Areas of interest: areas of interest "Pujia Town Tennis Court"
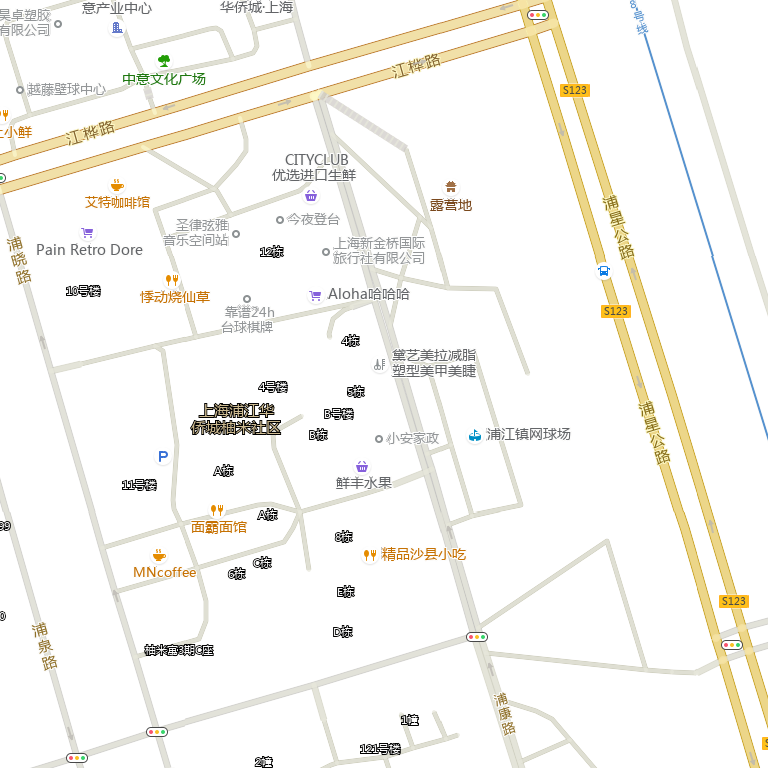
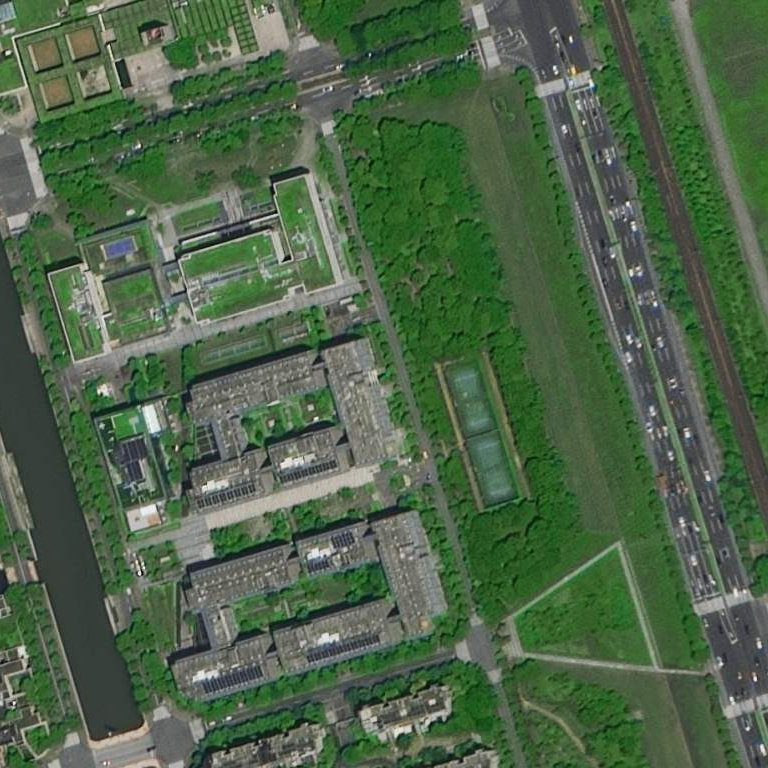